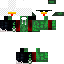
A male human skin with green skin, wearing brown long hair dressed in a green hoodie and black pants, featuring a closed mouth.